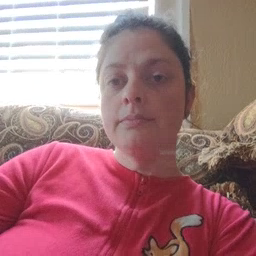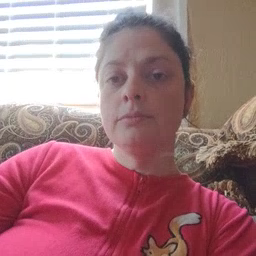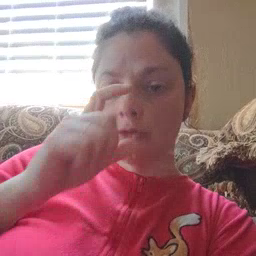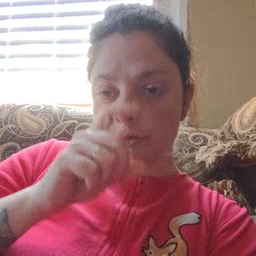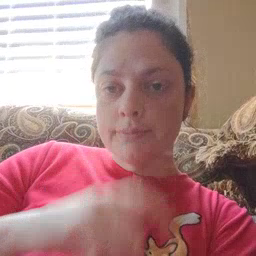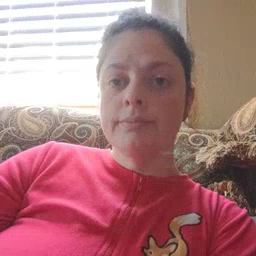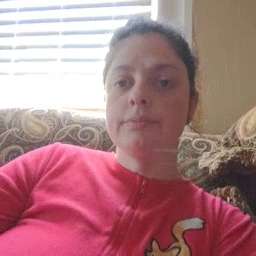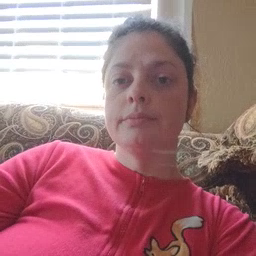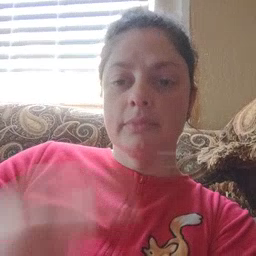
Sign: doll